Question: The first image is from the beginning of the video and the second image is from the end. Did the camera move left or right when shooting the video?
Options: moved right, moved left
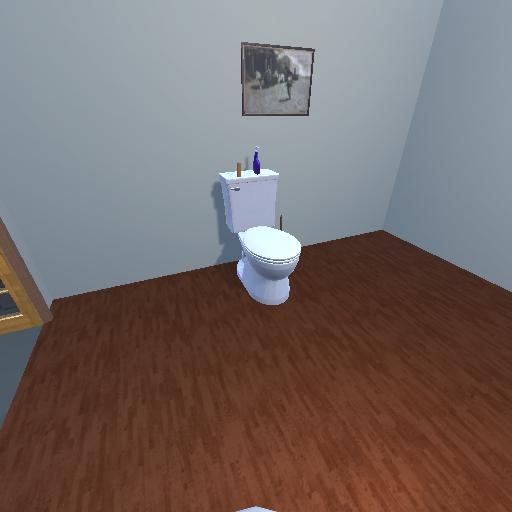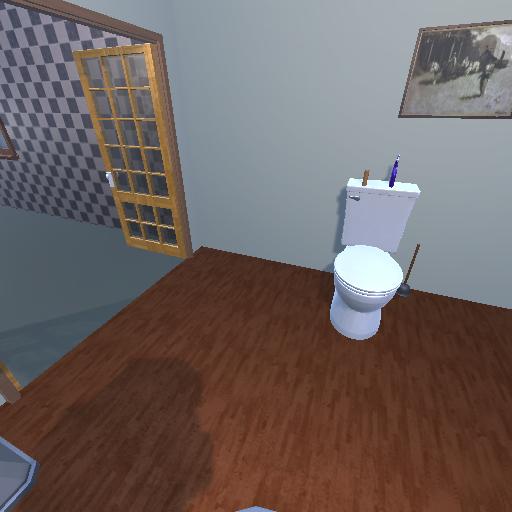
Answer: moved right